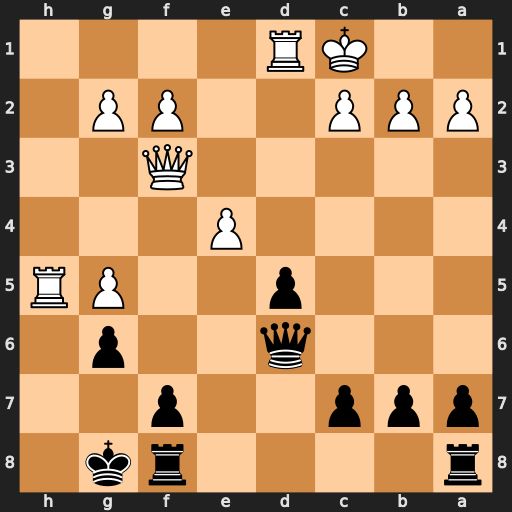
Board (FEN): r4rk1/ppp2p2/3q2p1/3p2PR/4P3/5Q2/PPP2PP1/2KR4
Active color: b
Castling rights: -
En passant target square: -
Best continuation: gxh5